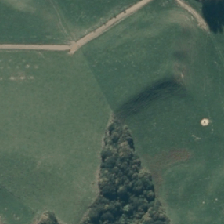
Land cover: broadleaved_indigenous_hardwood